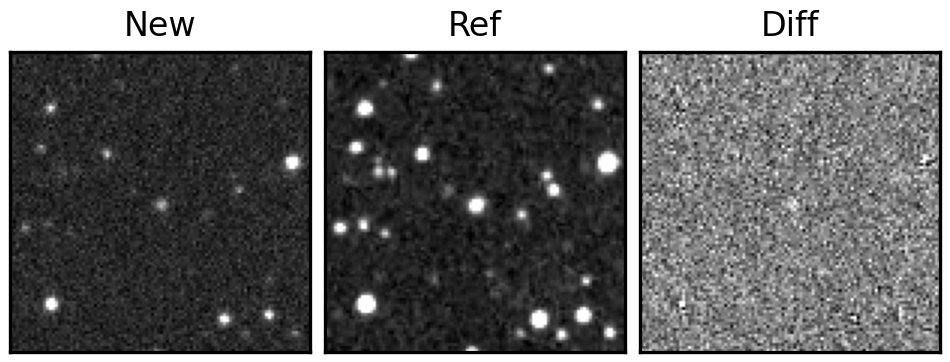
Label: real